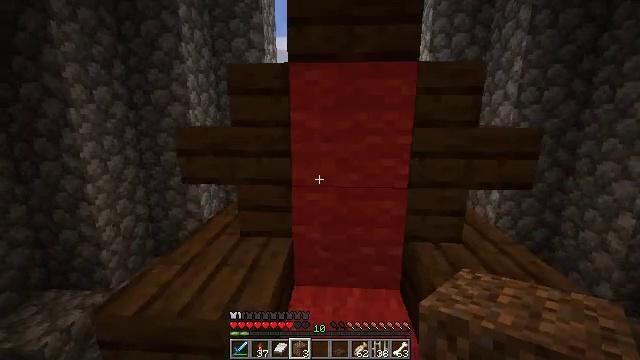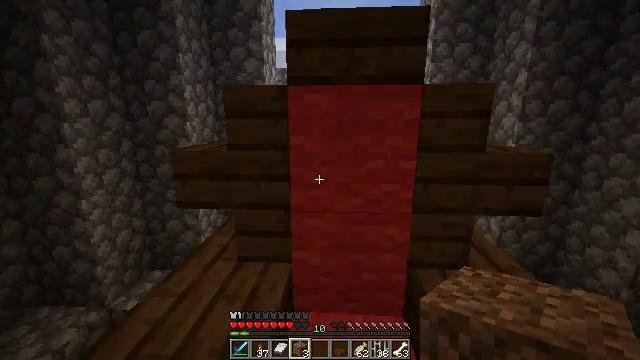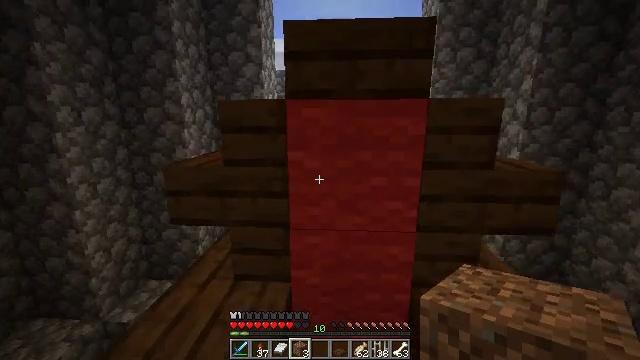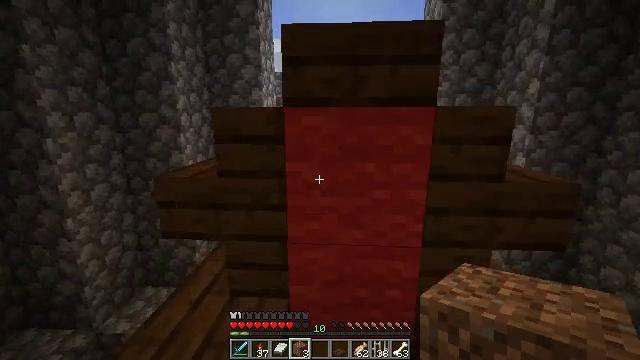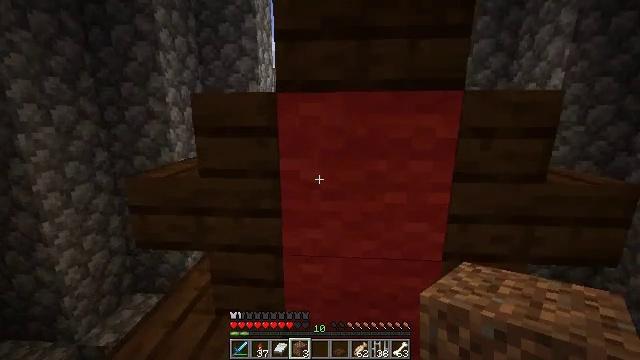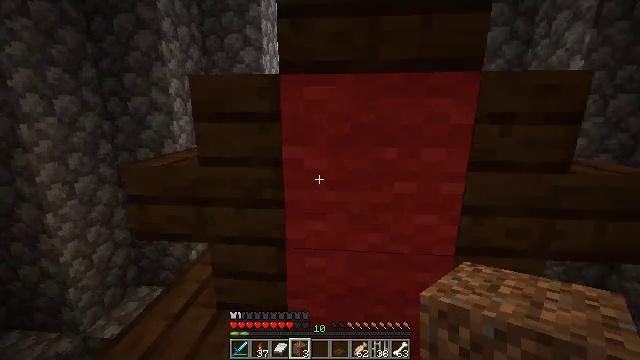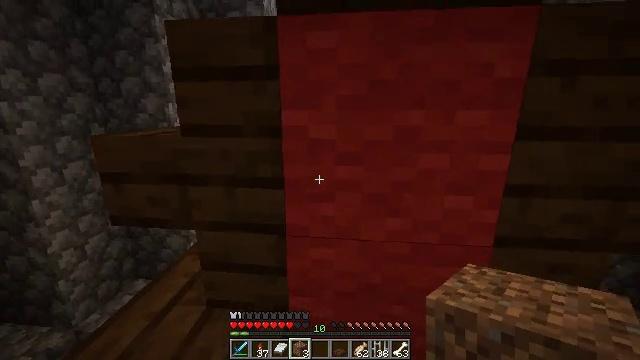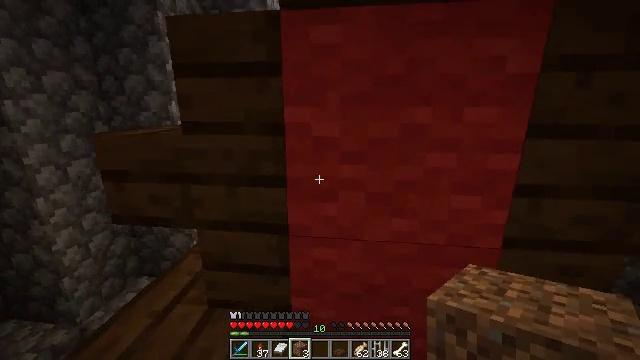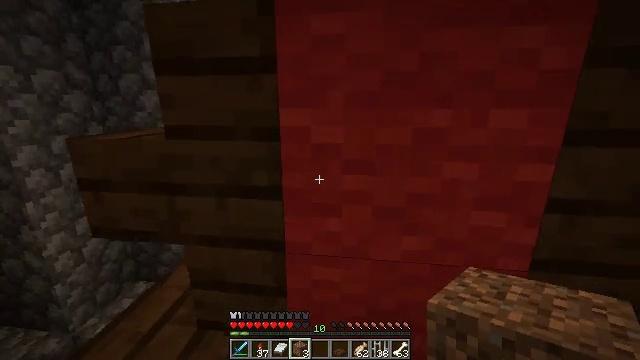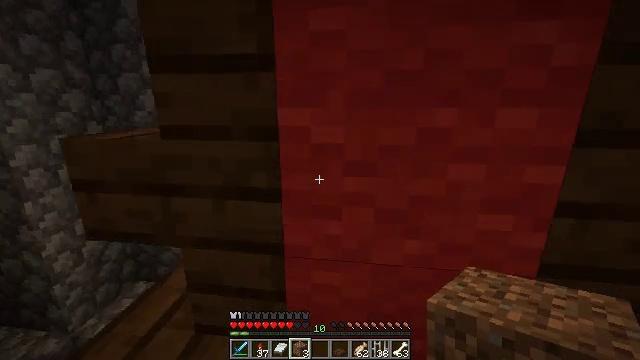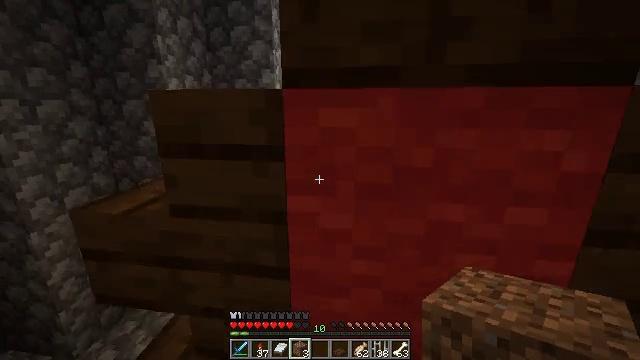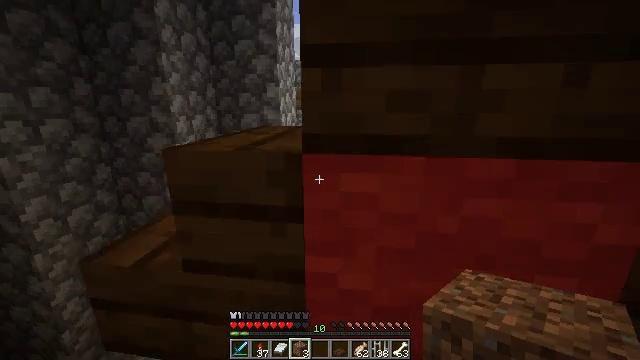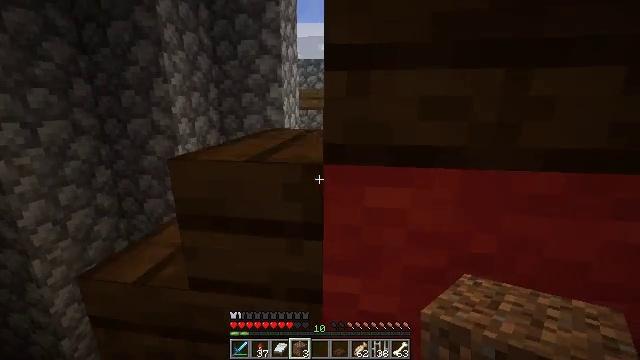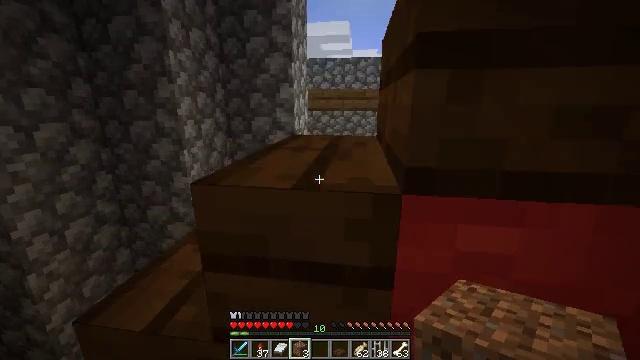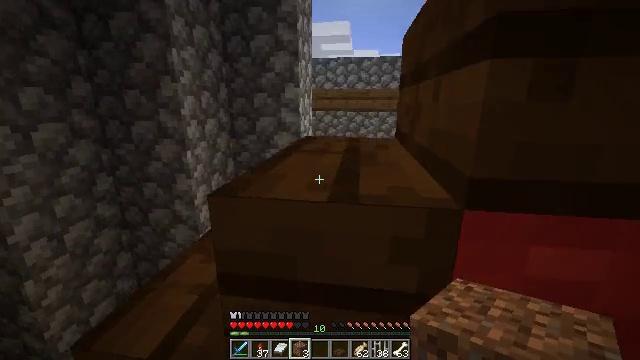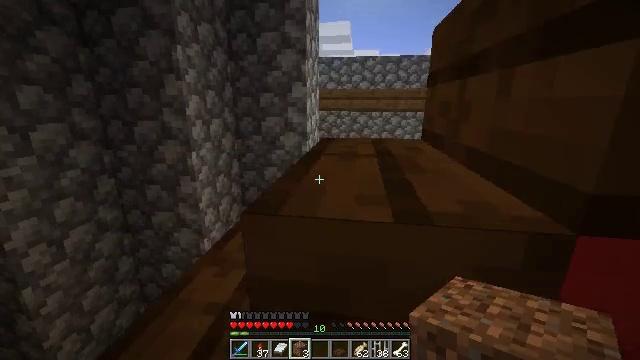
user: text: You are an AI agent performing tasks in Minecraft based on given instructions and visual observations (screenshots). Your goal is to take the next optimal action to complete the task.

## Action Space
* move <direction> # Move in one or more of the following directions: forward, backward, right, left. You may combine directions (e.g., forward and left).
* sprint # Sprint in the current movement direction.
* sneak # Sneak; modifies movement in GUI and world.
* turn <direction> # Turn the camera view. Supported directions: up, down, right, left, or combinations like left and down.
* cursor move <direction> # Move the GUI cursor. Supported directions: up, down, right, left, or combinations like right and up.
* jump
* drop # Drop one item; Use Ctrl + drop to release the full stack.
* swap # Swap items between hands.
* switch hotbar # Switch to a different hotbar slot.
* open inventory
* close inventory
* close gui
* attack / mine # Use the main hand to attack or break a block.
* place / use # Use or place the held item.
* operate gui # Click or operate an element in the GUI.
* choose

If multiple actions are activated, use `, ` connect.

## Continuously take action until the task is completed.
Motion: motion action
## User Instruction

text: Remove kelp and place it on the ground.
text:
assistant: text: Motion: move forward, jump
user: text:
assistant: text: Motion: move forward, jump
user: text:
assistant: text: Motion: move forward
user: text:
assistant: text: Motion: move forward
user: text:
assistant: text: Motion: turn left
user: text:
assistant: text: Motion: turn left
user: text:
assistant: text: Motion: no_op
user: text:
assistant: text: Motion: no_op
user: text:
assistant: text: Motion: no_op
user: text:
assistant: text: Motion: move forward and move left, jump
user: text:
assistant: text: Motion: move forward and move left, jump
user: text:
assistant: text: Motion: move forward and move left, jump
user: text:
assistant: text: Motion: move forward and move left, jump
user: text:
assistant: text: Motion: move forward and move left
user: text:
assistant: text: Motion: no_op
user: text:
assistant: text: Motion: no_op
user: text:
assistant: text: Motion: no_op
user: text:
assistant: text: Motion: no_op
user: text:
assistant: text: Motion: turn left
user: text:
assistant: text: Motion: turn left
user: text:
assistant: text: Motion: move forward
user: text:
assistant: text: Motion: move forward
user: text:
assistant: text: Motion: move forward
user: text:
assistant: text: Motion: no_op
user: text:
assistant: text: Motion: turn right
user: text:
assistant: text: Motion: no_op
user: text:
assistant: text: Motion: no_op
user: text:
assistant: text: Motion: no_op
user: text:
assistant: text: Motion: move forward
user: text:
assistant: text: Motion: move forward, jump